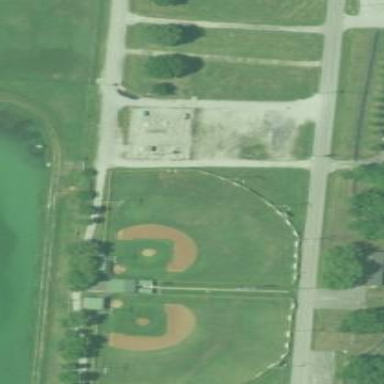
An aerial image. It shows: Baseball pitch for leisure land activities.